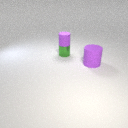
small green metal cylinder to the left of large purple rubber cylinder